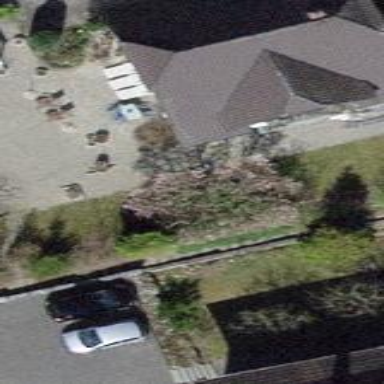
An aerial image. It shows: Simple and straightforward house.